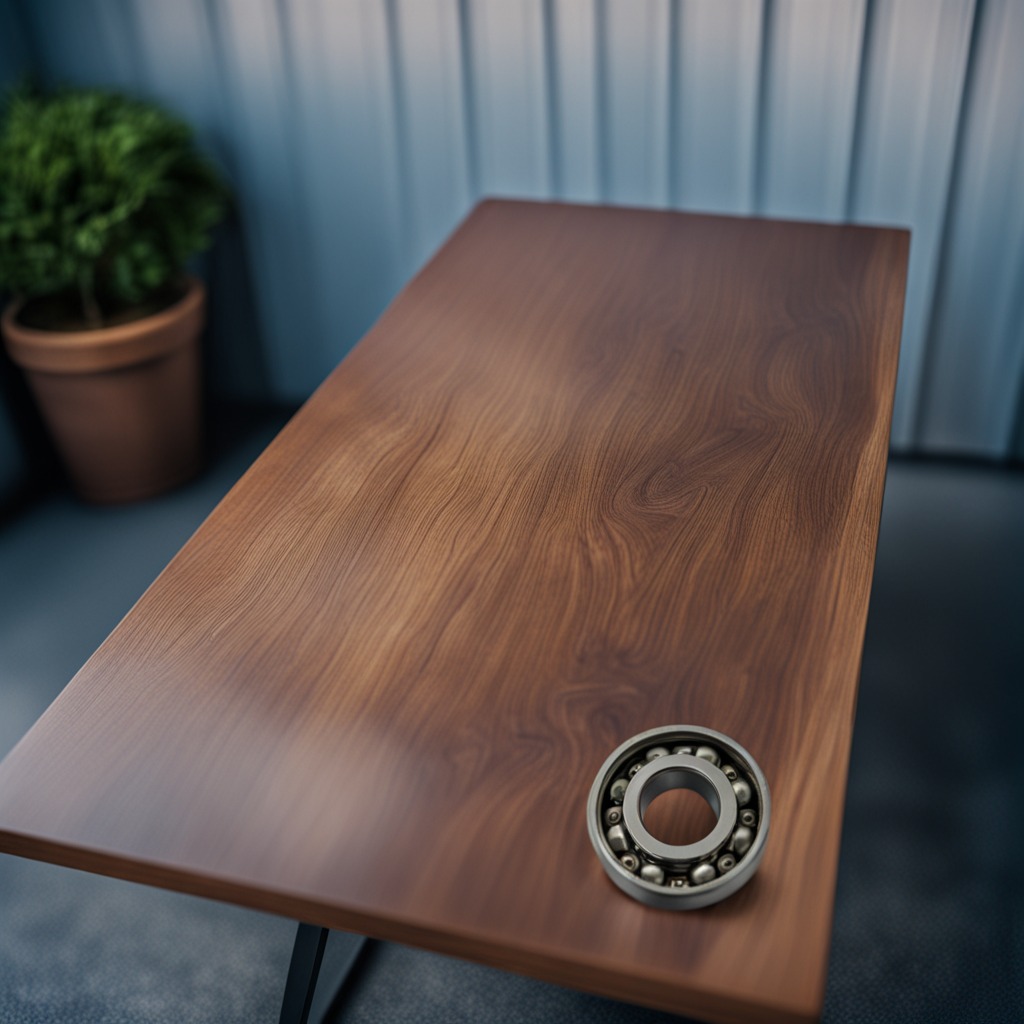
A metal ball bearing is lying on the table.